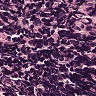
Metastatic tissue present: no